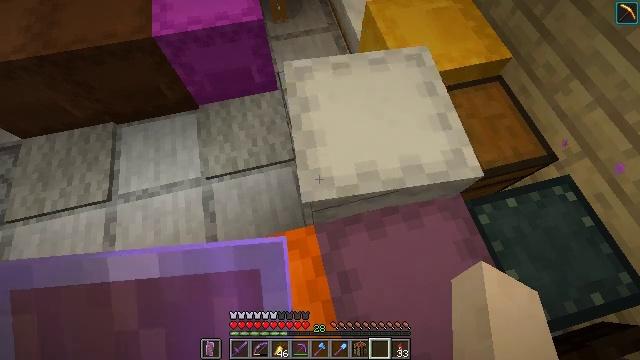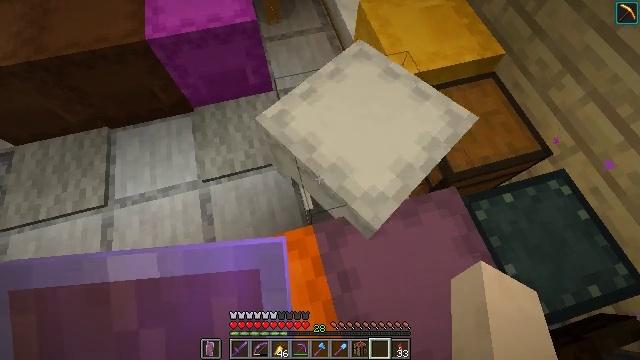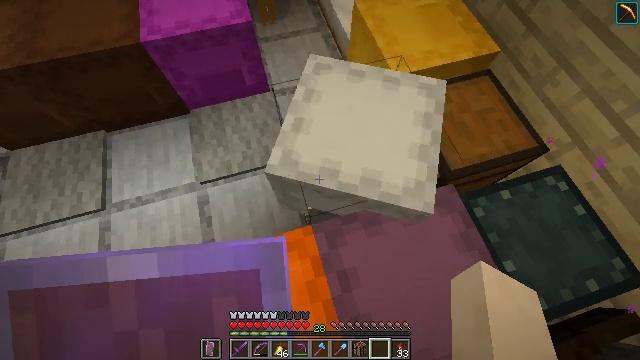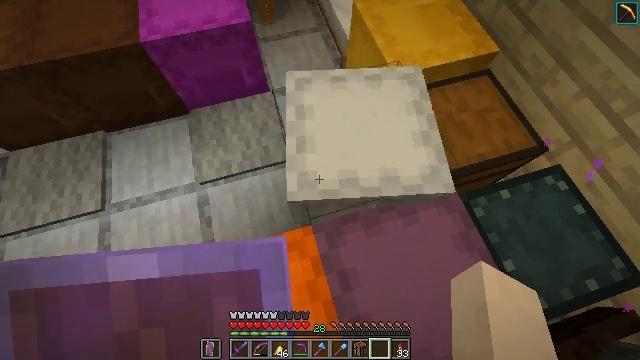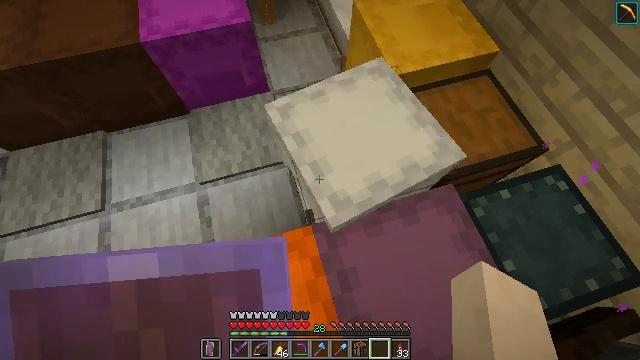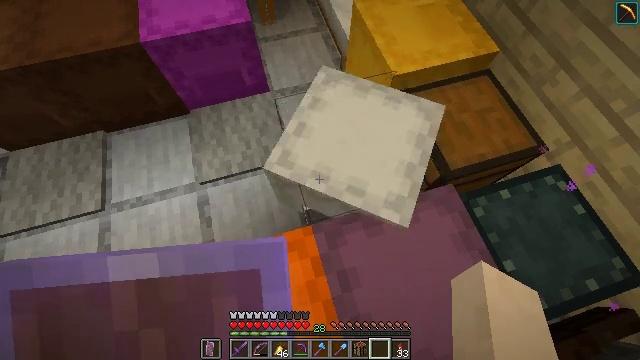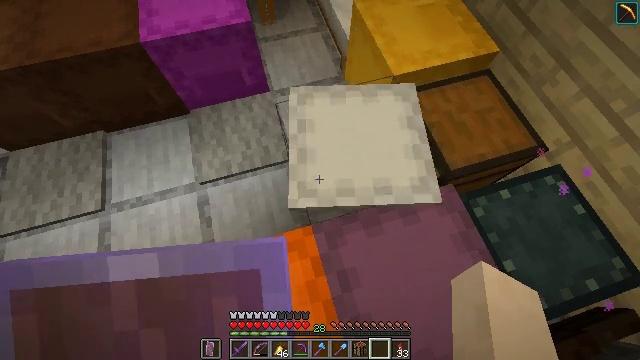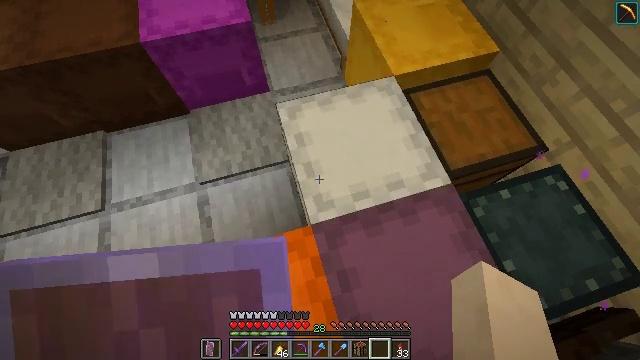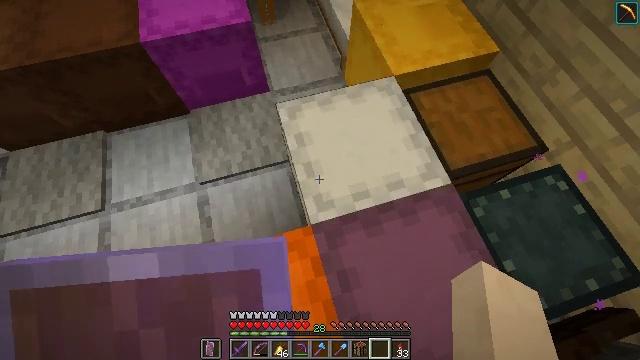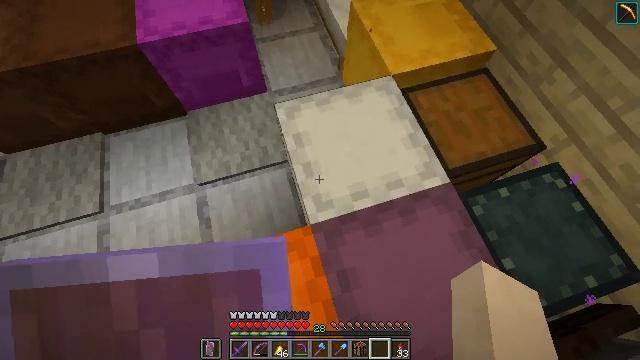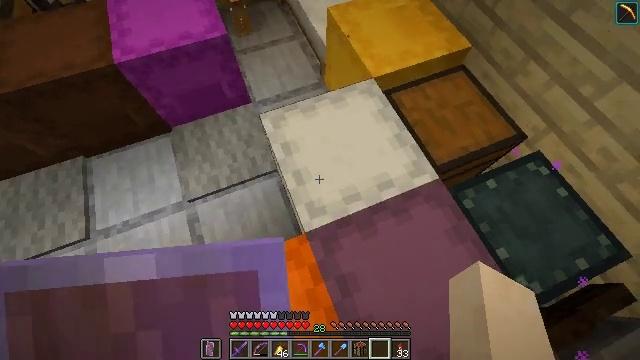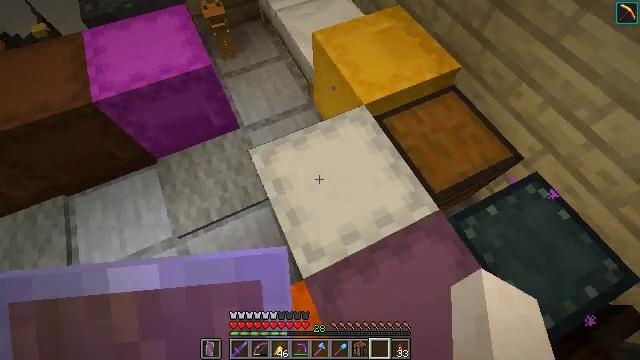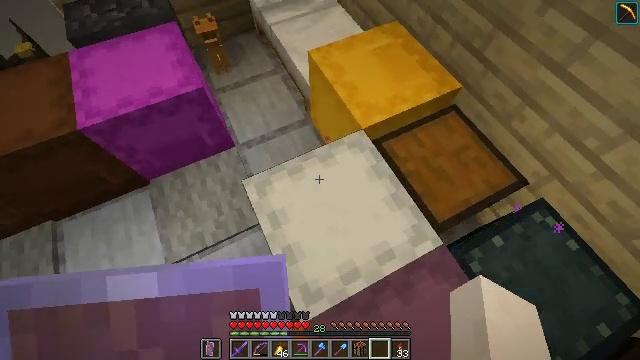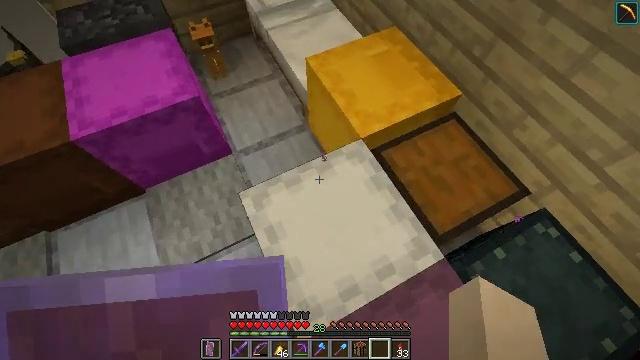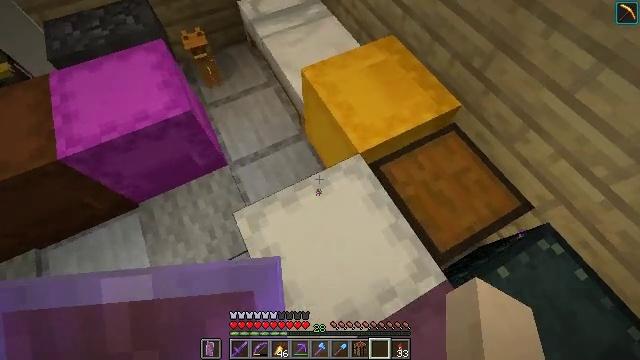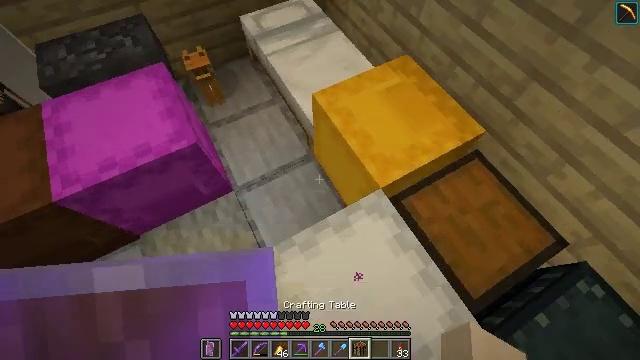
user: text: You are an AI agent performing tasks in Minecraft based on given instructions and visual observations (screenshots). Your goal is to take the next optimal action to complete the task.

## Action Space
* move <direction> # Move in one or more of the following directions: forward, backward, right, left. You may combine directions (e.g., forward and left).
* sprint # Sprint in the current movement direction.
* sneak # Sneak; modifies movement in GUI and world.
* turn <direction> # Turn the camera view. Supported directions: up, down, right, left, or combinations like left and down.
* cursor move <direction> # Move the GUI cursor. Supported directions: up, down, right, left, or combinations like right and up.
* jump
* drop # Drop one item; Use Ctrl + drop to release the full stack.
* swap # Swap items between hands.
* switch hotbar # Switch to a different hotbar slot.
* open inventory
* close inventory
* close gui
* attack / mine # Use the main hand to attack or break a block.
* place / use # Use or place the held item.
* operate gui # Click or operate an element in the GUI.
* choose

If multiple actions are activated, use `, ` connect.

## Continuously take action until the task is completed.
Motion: motion action
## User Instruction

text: Grab the white shulker box for your inventory.
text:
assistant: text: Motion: turn right
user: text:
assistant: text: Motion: turn right
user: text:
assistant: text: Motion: no_op
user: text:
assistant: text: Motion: no_op
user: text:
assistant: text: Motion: no_op
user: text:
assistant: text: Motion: no_op
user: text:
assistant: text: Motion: no_op
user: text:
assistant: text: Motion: no_op
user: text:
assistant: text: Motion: no_op
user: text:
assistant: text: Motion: move forward, turn right and up
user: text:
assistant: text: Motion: move forward, turn right and up
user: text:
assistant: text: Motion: move forward
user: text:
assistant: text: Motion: move forward
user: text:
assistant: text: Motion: move forward and move left
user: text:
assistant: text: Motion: move forward and move left, turn right
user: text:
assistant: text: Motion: move left, turn right
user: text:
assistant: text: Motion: move left, turn right and down
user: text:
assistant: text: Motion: turn right and down
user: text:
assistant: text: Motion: turn right and down
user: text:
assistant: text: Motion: turn right and down
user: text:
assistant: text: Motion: turn right and down
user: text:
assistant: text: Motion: turn right
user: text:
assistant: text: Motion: turn right
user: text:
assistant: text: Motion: no_op
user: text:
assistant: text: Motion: turn right
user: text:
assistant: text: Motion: turn right
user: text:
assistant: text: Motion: no_op
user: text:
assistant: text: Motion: no_op
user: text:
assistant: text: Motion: move right
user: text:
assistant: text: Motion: move right